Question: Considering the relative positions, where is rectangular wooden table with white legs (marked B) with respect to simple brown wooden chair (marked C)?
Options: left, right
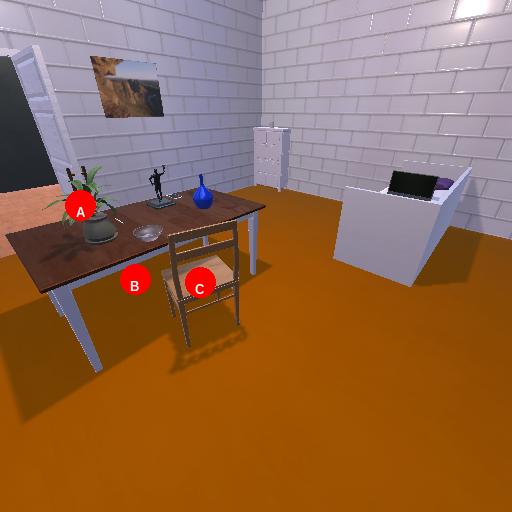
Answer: left